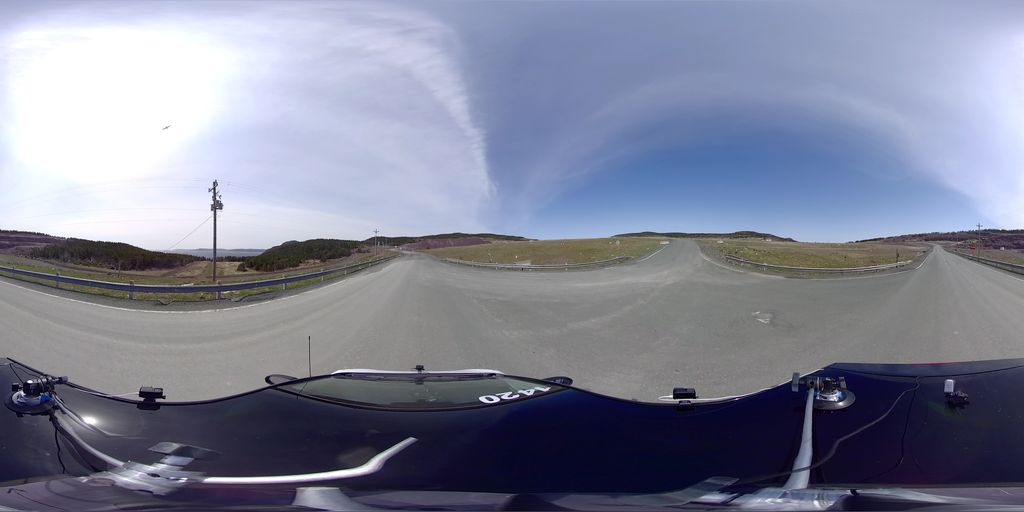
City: st_johns